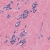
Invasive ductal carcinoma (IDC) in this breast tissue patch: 1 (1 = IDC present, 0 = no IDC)